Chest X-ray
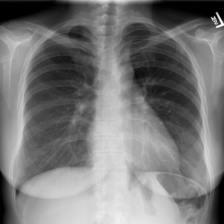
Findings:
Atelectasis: negative
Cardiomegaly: negative
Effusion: negative
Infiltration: negative
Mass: negative
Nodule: negative
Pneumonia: negative
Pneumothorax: negative
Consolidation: negative
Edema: negative
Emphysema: negative
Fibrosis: negative
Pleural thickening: negative
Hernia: negative